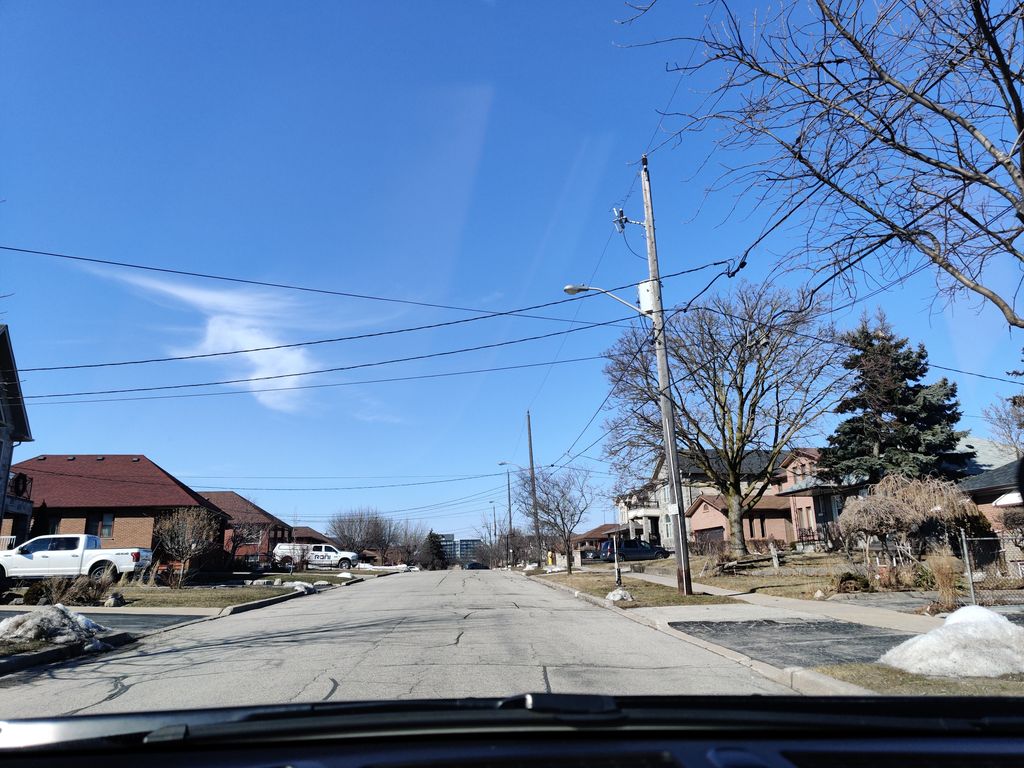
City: toronto